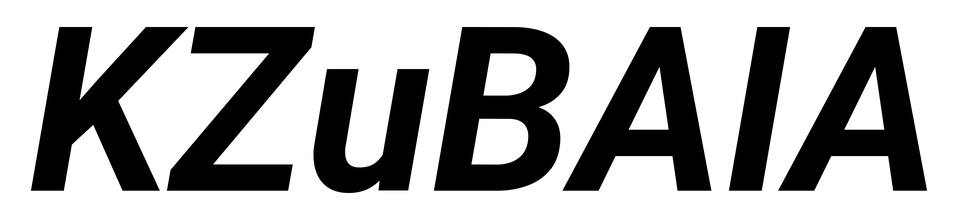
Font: Roboto-Italic_Bold_Italic